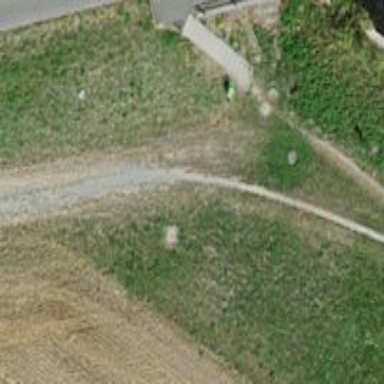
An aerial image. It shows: Gravel track road.